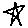
Label: star